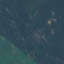
Label: AnnualCrop